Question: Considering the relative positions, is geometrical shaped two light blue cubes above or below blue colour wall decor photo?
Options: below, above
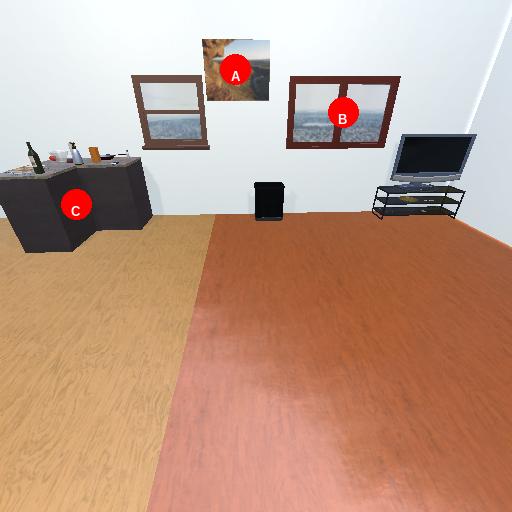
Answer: below